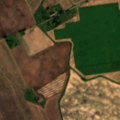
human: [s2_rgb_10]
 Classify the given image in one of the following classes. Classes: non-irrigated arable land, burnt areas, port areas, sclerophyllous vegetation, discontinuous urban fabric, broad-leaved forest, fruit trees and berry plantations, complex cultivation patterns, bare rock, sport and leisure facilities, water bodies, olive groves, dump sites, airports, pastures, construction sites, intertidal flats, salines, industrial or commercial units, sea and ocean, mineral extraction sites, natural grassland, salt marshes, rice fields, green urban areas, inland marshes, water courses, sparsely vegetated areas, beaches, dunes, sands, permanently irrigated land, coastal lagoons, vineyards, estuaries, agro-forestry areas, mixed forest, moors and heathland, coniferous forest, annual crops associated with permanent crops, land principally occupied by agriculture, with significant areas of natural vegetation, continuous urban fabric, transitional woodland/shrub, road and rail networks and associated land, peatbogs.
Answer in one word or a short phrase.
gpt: non-irrigated arable land, complex cultivation patterns